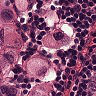
Metastatic tissue present: yes